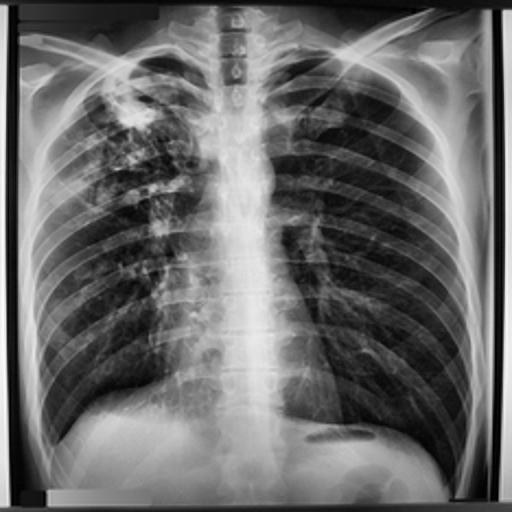
Finding: TUBERCULOSIS